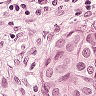
Metastatic tissue present: yes